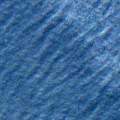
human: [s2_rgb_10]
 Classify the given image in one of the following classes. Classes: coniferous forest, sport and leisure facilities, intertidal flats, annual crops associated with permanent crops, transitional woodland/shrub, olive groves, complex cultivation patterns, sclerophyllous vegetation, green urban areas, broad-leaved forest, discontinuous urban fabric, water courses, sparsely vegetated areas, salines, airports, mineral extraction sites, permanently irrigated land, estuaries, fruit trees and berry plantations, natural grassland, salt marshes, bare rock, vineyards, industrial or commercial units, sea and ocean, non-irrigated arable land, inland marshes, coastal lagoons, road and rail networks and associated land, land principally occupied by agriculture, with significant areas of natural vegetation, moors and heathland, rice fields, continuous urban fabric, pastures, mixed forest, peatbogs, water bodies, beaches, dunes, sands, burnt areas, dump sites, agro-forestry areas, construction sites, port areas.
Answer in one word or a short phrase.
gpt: sea and ocean